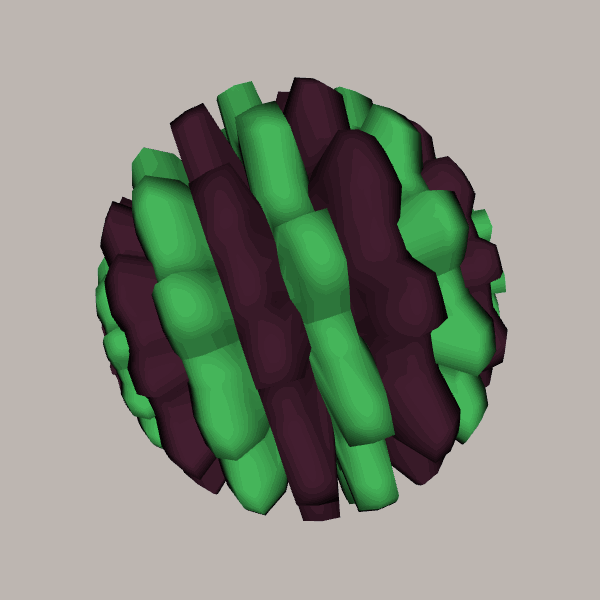
Background: light